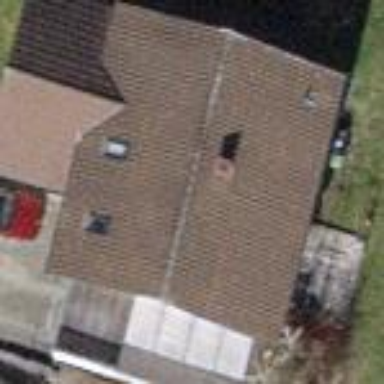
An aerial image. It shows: Detached building with hipped roof.